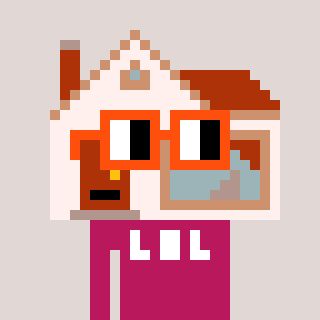
a pixel art character with square orange glasses, a house-shaped head and a darkpink-colored body on a warm background